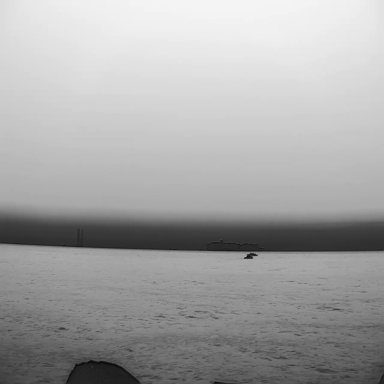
There are two canoes in the infrared image.